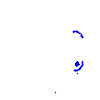
Particle: electron